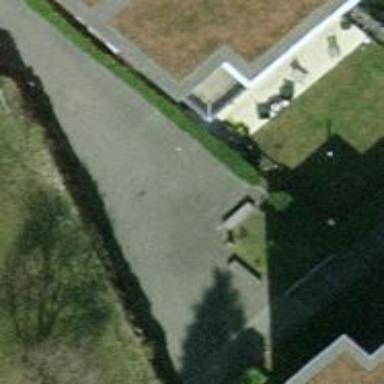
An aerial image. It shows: Bench for seating.